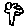
Label: flower